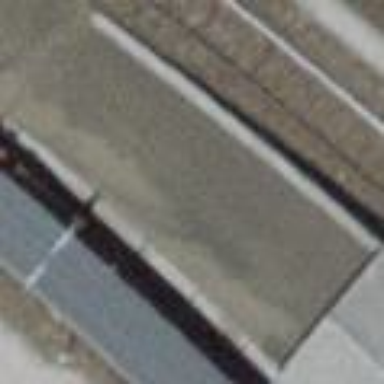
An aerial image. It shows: Loading ramp for railways.